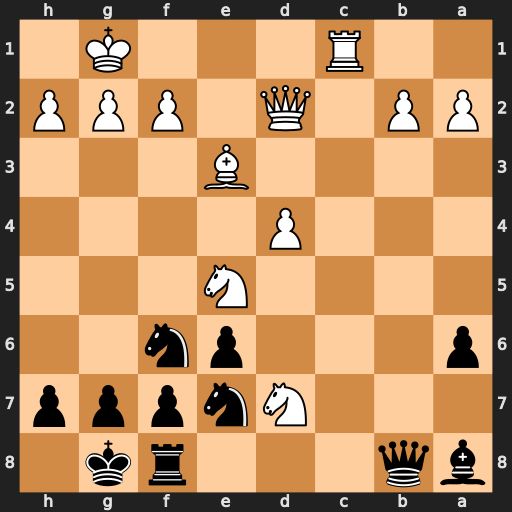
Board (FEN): bq3rk1/3Nnppp/p3pn2/4N3/3P4/4B3/PP1Q1PPP/2R3K1
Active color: b
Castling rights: -
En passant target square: -
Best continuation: Nxd7 Nxd7 Qb7 d5 Qxd7